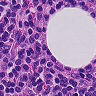
Metastatic tissue present: no